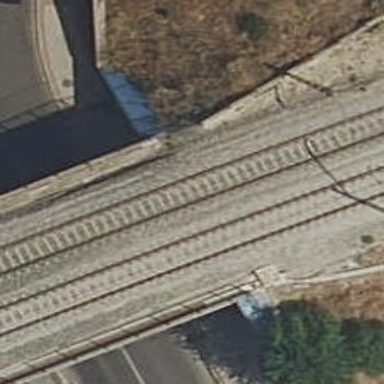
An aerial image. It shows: Railway bridge with electrified contact lines.